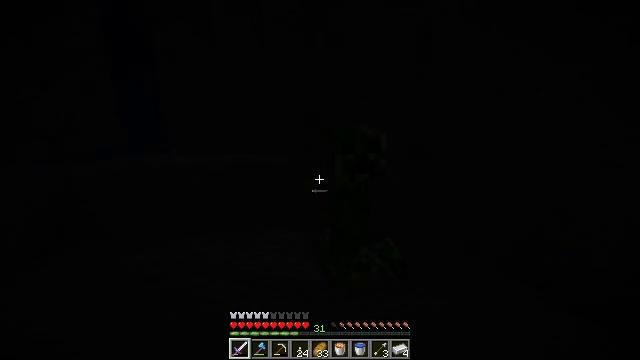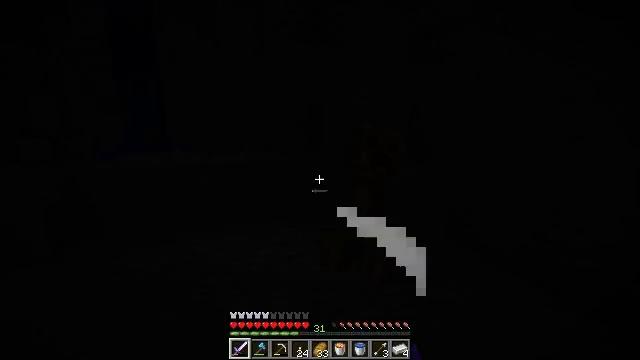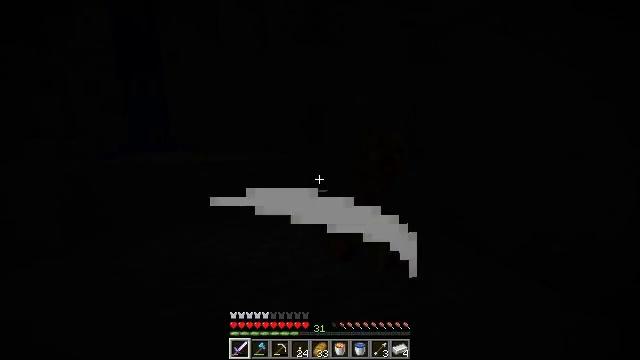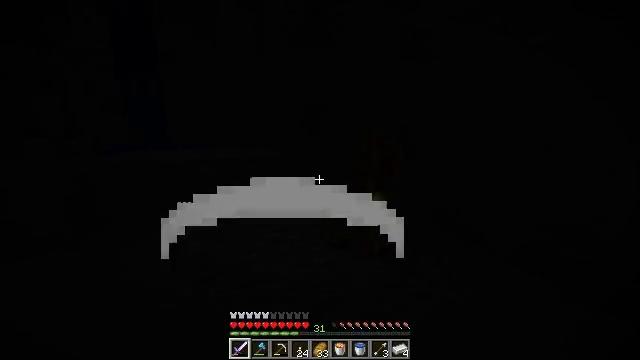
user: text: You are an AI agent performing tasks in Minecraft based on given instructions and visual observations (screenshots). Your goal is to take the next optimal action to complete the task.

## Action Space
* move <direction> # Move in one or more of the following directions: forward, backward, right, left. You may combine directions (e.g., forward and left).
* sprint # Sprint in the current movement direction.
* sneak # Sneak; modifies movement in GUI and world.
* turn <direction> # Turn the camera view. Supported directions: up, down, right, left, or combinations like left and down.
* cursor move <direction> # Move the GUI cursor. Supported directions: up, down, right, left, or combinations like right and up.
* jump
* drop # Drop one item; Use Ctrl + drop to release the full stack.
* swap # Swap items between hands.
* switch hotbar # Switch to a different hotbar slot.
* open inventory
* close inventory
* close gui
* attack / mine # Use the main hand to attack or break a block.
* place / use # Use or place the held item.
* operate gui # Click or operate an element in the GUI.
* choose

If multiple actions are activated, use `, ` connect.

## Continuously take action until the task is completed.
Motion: motion action
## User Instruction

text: Destroy the infested stone.
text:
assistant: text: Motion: move back, attack / mine
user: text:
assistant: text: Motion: move back, attack / mine
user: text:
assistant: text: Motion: move back, attack / mine
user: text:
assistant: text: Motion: attack / mine